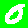
Digit: 0